Question: I want to set rounded inside border 'border-radius' ,(not outer 'border-radius') to my element without nested div's.
My idea is like this picture:

html source on
<URL>
'''
<!doctype html>
<html lang="en">
<head>
<meta charset="UTF-8">
<title>Document</title>
<style>
#s{
width:200px;
height: 200px;
border:8px solid green ;
border-radius:8px;
background-color: red;
margin:0 auto;
}
</style>
</head>
<body>
<div id="s" >
</div>
</body>
</html>
'''
Is this possible in css3?
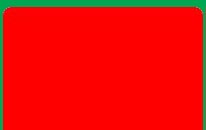
Answer: You can but it won't be usable I presume, since there is 'z-index: -1;' once there is another background it will go behind it...
'''
#s {
position: relative;
width:200px;
height: 200px;
border-radius:8px;
background-color: red;
margin:0 auto;
}
#s:before {
content:'';
z-index: -1;
background-color: green;
position: absolute;
top: -8px;
left: -8px;
width: 216px;
height: 216px;
}
'''
<URL>